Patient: sex M, age 45
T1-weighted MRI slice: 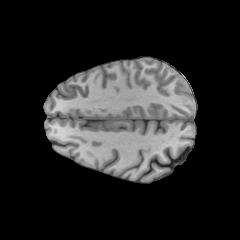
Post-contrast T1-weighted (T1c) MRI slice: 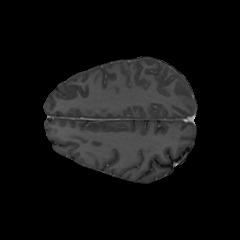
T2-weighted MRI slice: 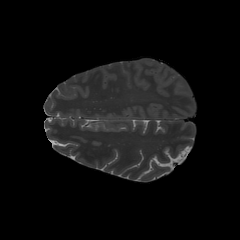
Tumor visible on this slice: no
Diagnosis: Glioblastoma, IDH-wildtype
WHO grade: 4